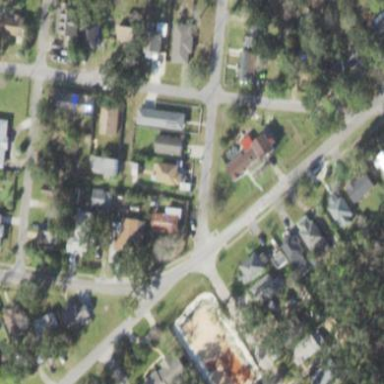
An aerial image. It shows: Single-family residential area.